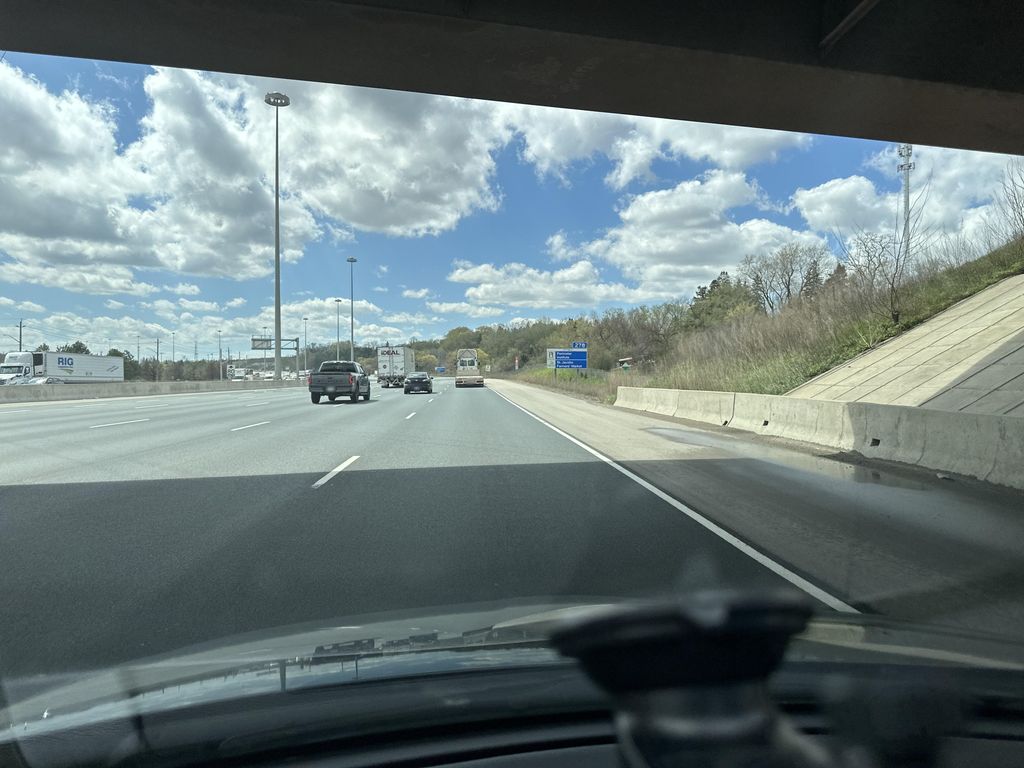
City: kitchener-waterloo